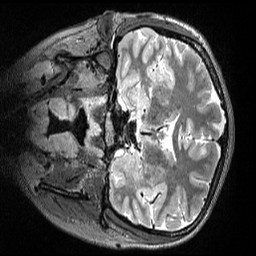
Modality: T2w
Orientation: coronal
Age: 21
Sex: female
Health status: ill
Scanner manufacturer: siemens
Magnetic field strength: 3 T
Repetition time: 3.2 s
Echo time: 0.563 s